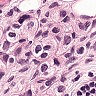
Metastatic tissue present: yes